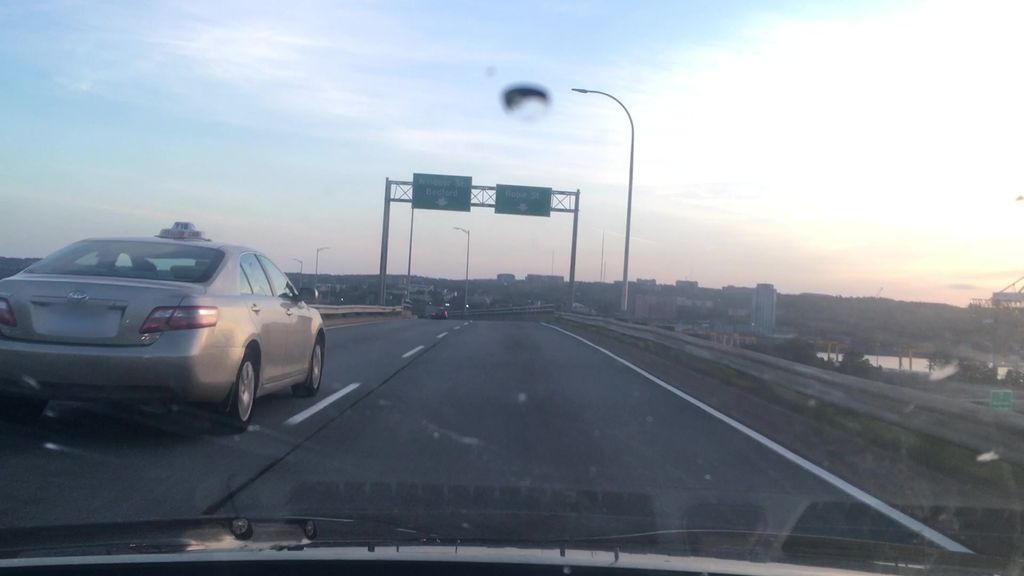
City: halifax